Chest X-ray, AP view. Patient: 51 years old, sex M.
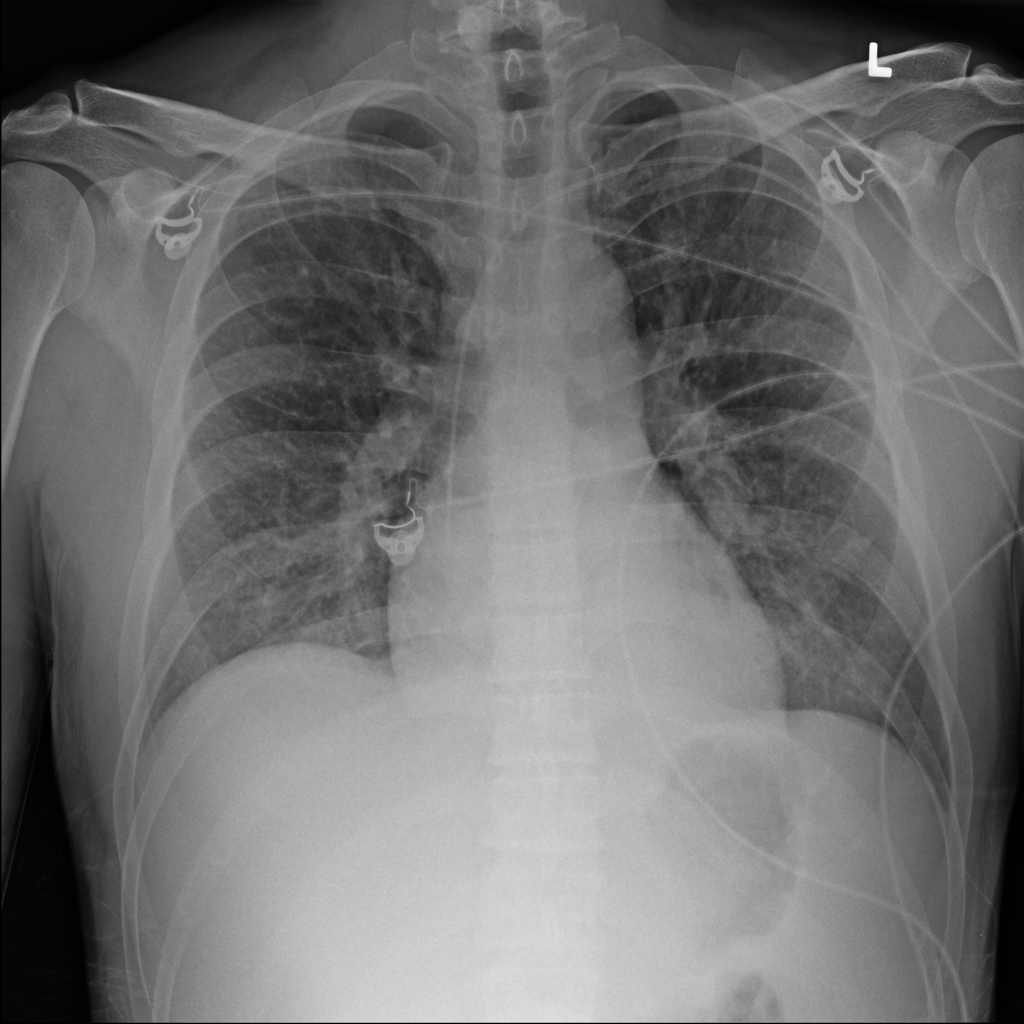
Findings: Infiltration